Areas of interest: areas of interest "Guangzhou Nantai Electronics Market"
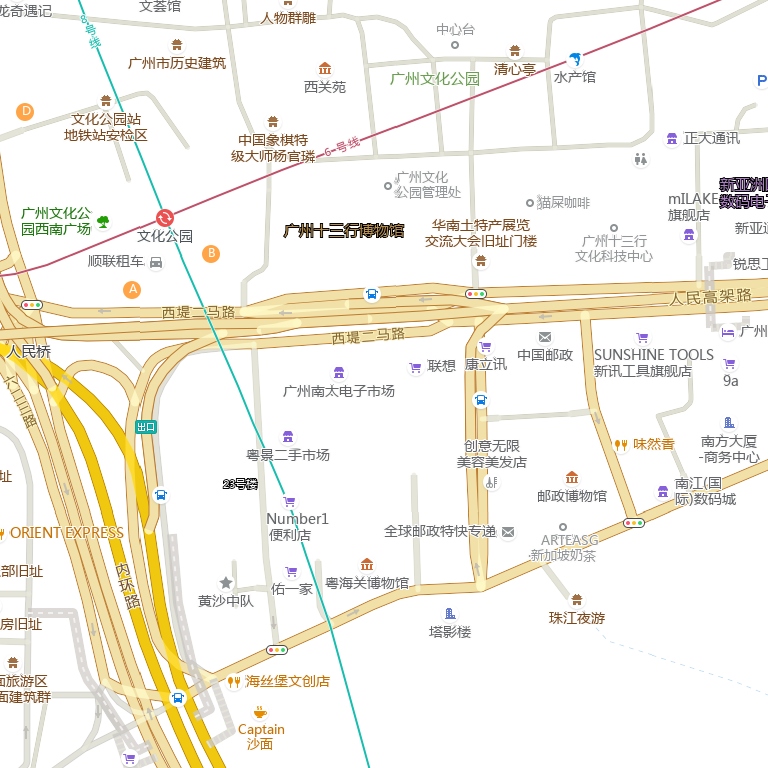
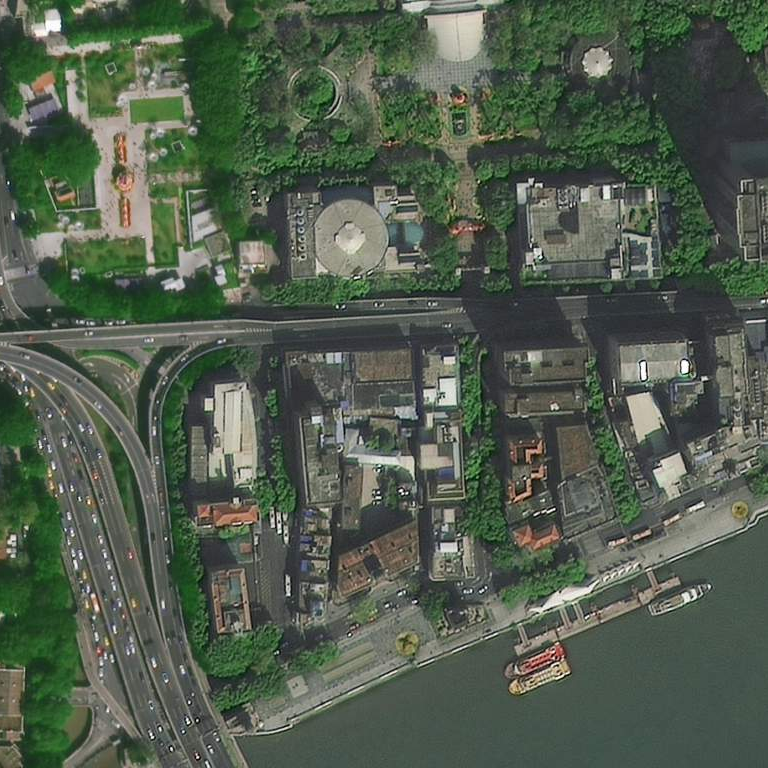